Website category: university
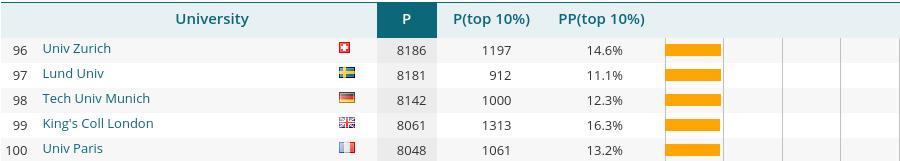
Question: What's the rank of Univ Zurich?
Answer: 96

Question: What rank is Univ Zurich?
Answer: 96

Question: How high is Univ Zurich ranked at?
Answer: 96

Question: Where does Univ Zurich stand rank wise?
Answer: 96

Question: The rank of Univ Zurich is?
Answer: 96

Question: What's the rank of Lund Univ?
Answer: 97

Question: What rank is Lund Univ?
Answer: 97

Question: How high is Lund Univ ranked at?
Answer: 97

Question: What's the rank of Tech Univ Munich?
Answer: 98

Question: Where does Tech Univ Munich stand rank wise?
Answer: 98

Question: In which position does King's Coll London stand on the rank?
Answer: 99

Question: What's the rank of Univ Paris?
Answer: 100

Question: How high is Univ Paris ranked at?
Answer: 100

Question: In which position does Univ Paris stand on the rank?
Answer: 100

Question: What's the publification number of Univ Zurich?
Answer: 8186

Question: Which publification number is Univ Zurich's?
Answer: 8186

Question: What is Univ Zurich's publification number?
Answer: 8186

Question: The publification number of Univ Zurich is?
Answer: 8186

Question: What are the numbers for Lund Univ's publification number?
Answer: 8181

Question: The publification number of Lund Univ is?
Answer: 8181

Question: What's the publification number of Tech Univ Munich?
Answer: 8142

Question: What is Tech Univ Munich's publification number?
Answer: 8142

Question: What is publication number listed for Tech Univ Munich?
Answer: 8142

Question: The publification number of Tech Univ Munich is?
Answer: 8142

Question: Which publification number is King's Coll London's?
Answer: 8061

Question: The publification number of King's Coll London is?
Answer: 8061

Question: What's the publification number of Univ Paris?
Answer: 8048

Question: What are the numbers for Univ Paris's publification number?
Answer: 8048

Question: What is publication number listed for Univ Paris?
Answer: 8048

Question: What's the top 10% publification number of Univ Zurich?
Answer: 1197

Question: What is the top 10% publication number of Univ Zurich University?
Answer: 1197

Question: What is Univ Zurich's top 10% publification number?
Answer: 1197

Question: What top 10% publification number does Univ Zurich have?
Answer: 1197

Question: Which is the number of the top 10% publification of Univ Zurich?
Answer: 1197

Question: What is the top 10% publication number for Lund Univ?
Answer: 912

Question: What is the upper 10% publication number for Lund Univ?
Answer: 912

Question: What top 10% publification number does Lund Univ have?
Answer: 912

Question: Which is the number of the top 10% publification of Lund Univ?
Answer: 912

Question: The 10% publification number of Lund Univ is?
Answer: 912

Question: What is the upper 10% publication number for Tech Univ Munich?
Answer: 1000

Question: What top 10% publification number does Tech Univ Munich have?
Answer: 1000

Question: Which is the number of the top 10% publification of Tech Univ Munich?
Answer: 1000

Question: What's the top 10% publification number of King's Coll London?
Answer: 1313

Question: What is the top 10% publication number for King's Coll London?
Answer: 1313

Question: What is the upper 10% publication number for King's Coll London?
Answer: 1313

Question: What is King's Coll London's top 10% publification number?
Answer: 1313

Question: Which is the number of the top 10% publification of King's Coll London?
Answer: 1313

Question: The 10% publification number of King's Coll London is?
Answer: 1313

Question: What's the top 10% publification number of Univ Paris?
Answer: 1061

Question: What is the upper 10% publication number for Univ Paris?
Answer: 1061

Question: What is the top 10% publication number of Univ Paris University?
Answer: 1061

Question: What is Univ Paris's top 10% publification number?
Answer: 1061

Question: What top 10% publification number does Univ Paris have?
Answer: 1061

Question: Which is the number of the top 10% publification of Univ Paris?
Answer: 1061

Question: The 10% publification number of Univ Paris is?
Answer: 1061

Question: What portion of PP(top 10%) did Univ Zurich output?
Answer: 14.6%

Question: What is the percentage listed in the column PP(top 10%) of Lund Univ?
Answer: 11.1%

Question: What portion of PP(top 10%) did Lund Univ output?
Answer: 11.1%

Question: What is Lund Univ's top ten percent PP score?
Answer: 11.1%

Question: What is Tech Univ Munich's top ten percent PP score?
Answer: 12.3%

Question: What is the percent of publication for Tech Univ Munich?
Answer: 12.3%

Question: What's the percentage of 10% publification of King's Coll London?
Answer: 16.3%

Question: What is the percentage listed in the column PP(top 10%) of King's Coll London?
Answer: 16.3%

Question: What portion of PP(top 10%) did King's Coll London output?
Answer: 16.3%